Question: I'm trying the prerender feature in chrome, but when I check the network, I can see the request is beeing canceled for any link.

I'm using the following syntax:
'''
<link rel="prerender" href="http://example.org/index.html">
'''
I tried the live demo at <URL> and got the same result.
Why is that?
Update (from <URL>:
In some cases while prerendering a site Chrome may run into a situation that could potentially lead to user-visible behavior that is incorrect. In those cases, the prerender will be silently aborted. Some of these cases include:
- Note: This is not an exhaustive list. Last updated 11/10/11.
1. The URL initiates a download
2. HTMLAudio or Video in the page
3. POST, PUT, and DELETE XMLHTTPRequests
4. HTTP Authentication
5. HTTPS pages
6. Pages that trigger the malware warning
7. Popup/window creation
8. Detection of high resource utilization
9. Developer Tools is open
10. Plugins such as Flash will have their initialization deferred until the user actually visits the prerendered page.
But the question is when I use this feature?
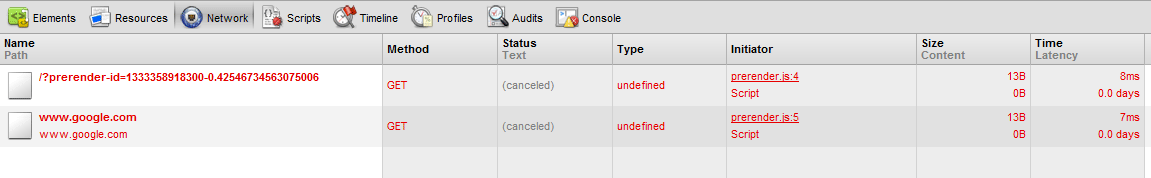
Answer: In this case it sounds like the prerender requests are being canceled because you have Developer Tools open.
If you want to see more information about the reason why the requests are being canceled, copy and paste chrome://net-internals/#prerender into your omnibox and hit enter.
Prerendering should work in almost all cases that listed in the list of cancellation reasons that you pasted from the whitepaper.